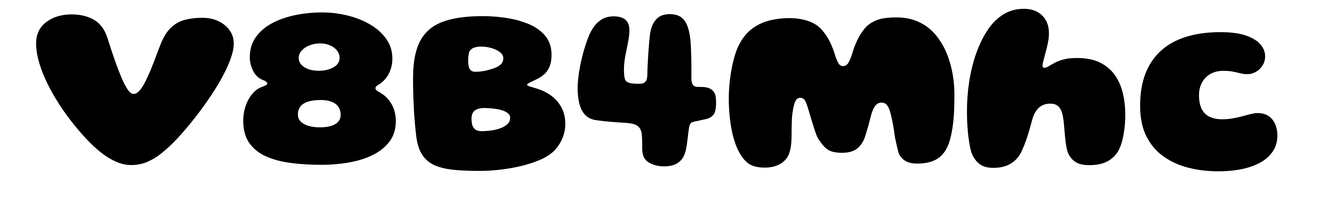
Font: Gluten_ExtraBold